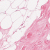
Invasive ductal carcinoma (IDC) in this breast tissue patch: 0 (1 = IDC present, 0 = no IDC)